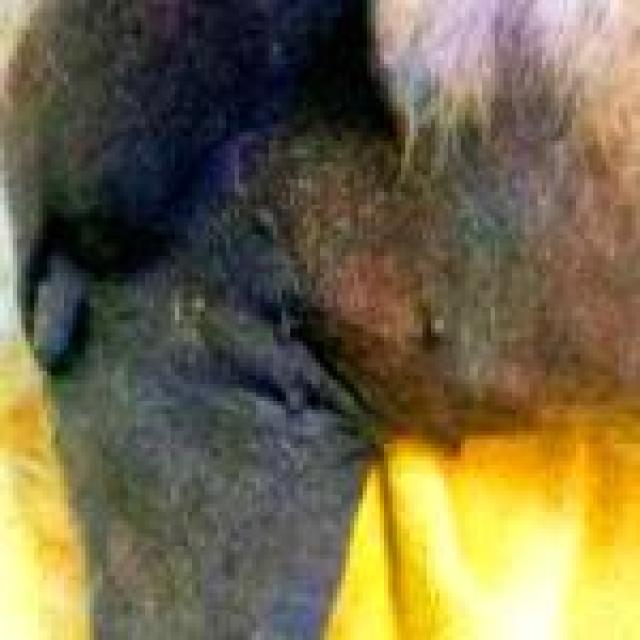
Canine fungal skin infection — characterized by alopecia, scaling, crusting, and circular lesions. Common agents include Malassezia and Candida species.